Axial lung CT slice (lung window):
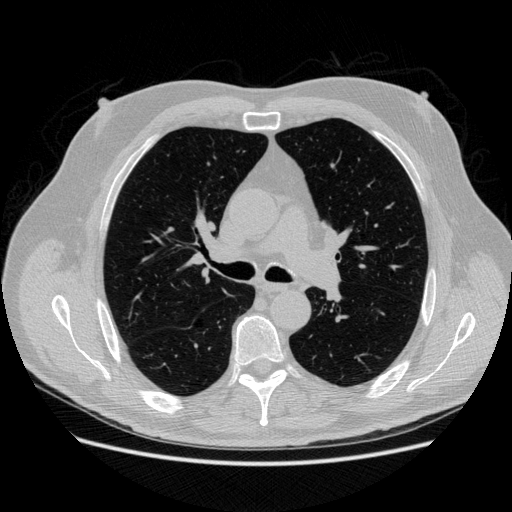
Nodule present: no